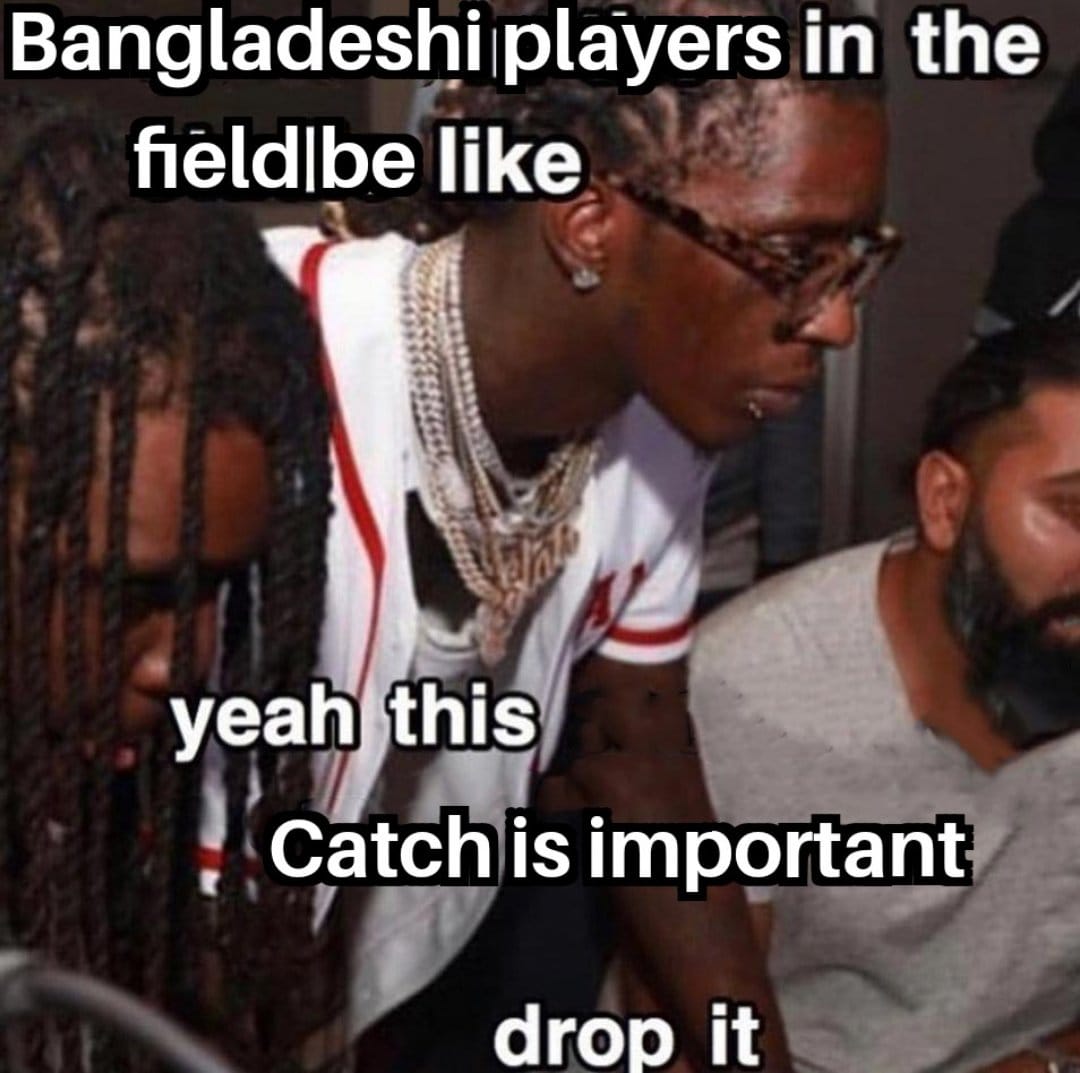
Caption: Bangladeshi players in the field be like    yeah this    catch is important   drop it
Label: hate